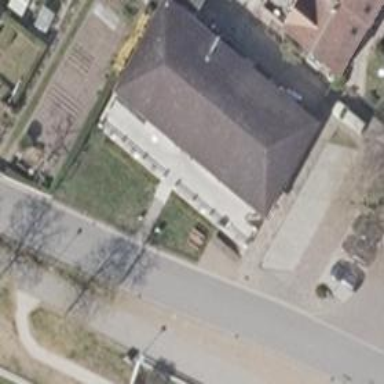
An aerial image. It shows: Restaurant.